Question:
Ok, consider this image.
'''
I develop an add-on firefox and I would :
- the distance in red, between top of screen and top of 'visible webpage'
- the distance in red between left of screen and left of 'visible webpage'
- the distance in green
'''
What the point ?
I have thousand screen coordinates (X,Y), i have to calcul the coordinate relative to the webpage.
'''
Example :
Considering
Screen size : 1200 * 800
Webpage size : 400*300
Red distance between left screen border and left webpage border : 200
Red distance between top screen border and top webpage border : 300
So my coordinates screen => relative webpage becomes :
( 100, 100 ) => OUTSIDE WEBPAGE( ignored )
( 1100, 650 ) => OUTSIDE WEBPAGE ( ignored )
( 200, 300 ) => ( 0,0 )
( 250, 400 ) => ( 50, 100 )
'''
I have already width and height of the page with
'''
$(window).width()
$(window).heigth()
'''
So if I can get the left corner coordinates of the tab, I can determinate the bot corner of the tab on the screen.
I have already ask this question here, but for an IE Extension. If you need more details. But I can't use that answer for firefox.
<URL>
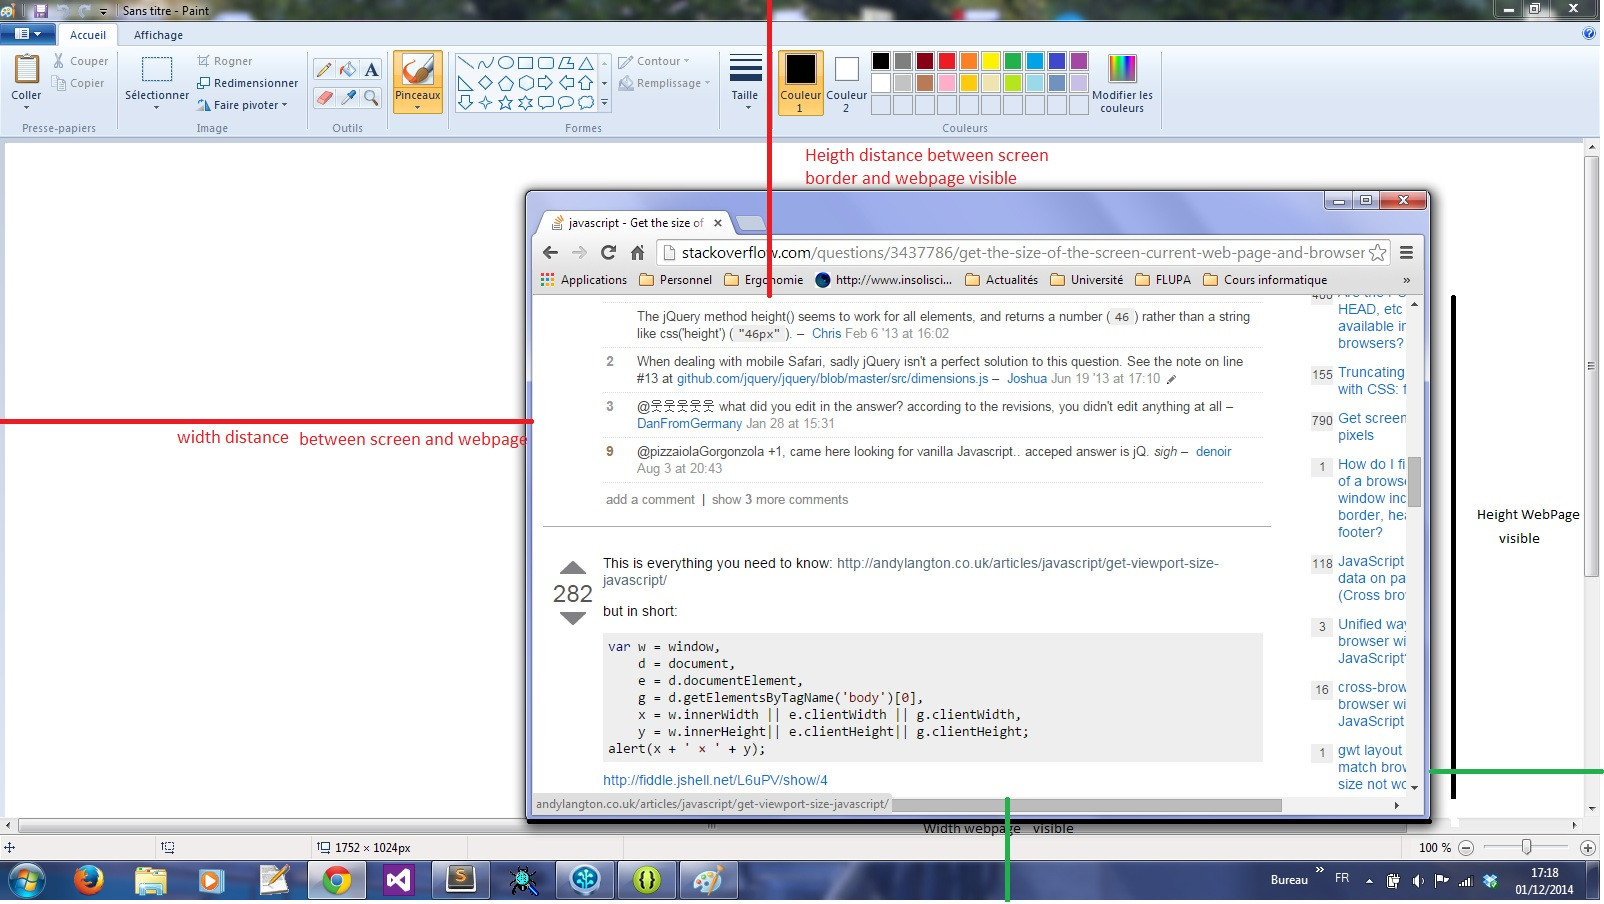
Answer: 'DOMWindow's have 'mozInnerScreenX', and 'pageXOffset', and 'screenX'
I moved the screen with software to 0,0 and I got this:
aDOMWindow.mozInnerScreenX: 8
DOMWindow.screenX: 0
if i maximize the window
aDOMWindow.mozInnerScreenX: -6
DOMWindow.screenX: 0
So lets use screenX.
Now if you have a gBrowser, thats the "inner window" you indicate above we see the boxObject has a screenX.
So it looks to me just do:
'''
var aDOMWindow = Services.wm.getMostRecentWindow('navigator:browser'/*null*/);
console.log(aDOMWindow.mozInnerScreenX, aDOMWindow.screenX)
if (aDOMWindow.gBrowser) {
var innerWin = aDOMWindow.gBrowser.boxObject;
console.log(innerWin.screenX, innerWin.screenY);
}
'''